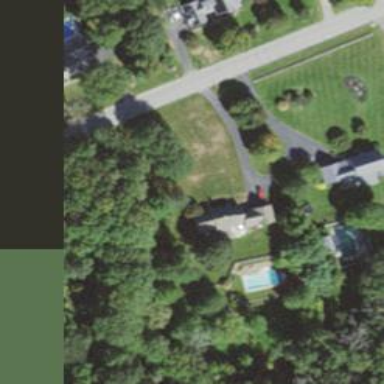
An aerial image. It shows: Residential driveway serving as service road.